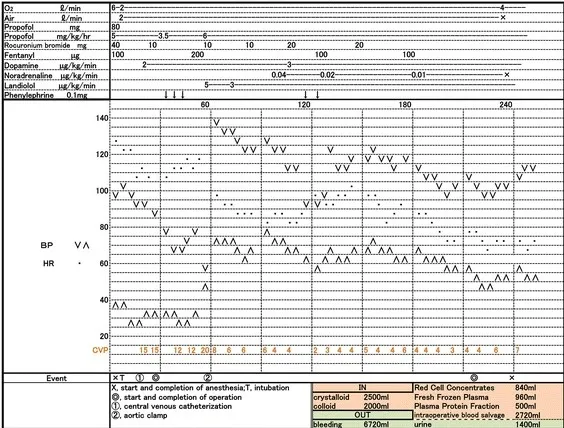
Overview of the anesthetic record.
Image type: electrography (ekg)